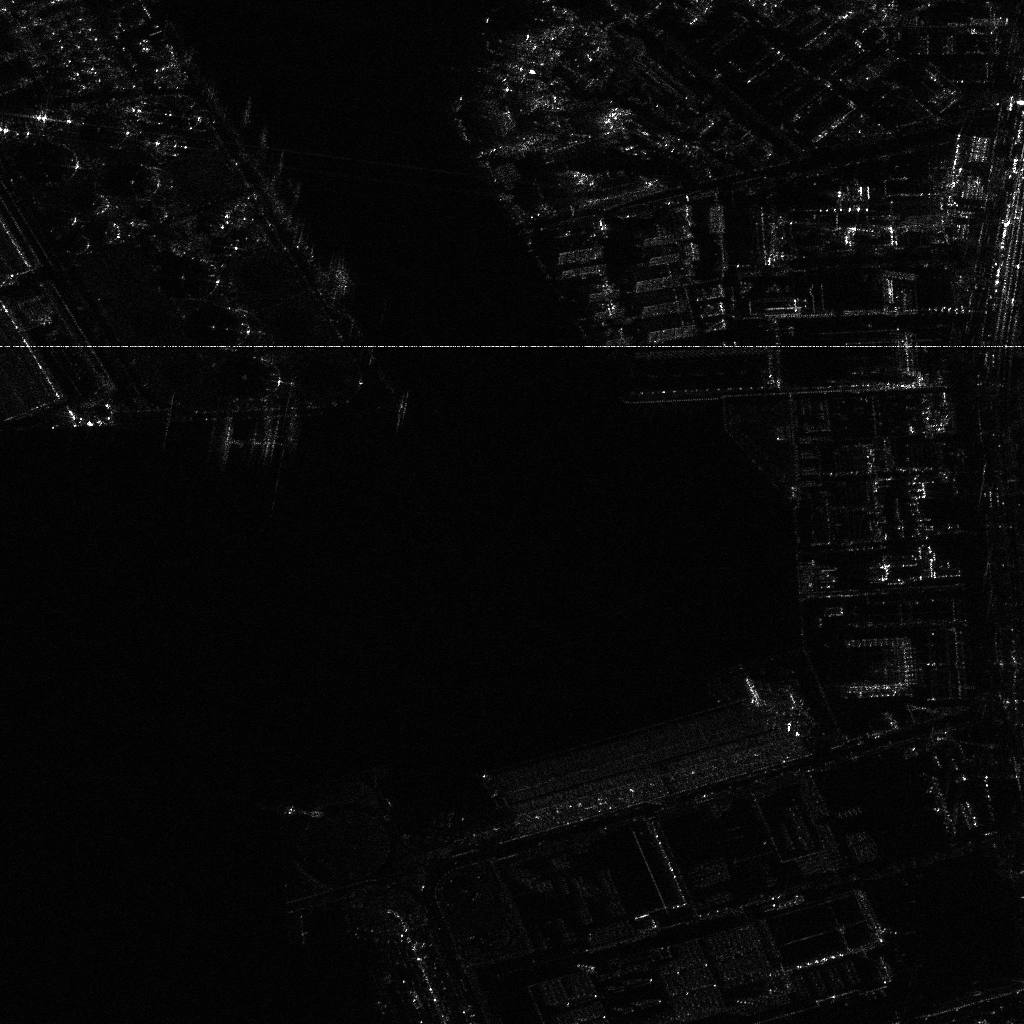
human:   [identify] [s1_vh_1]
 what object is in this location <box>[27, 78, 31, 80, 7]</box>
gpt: <ref>1 medium container at the bottom left</ref>